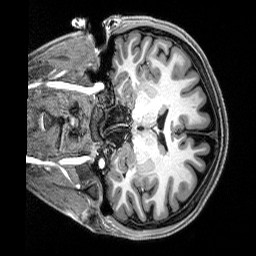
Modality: T1w
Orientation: coronal
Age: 23
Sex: female
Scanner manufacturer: siemens
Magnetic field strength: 3 T
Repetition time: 2.8 s
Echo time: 0.00212 s